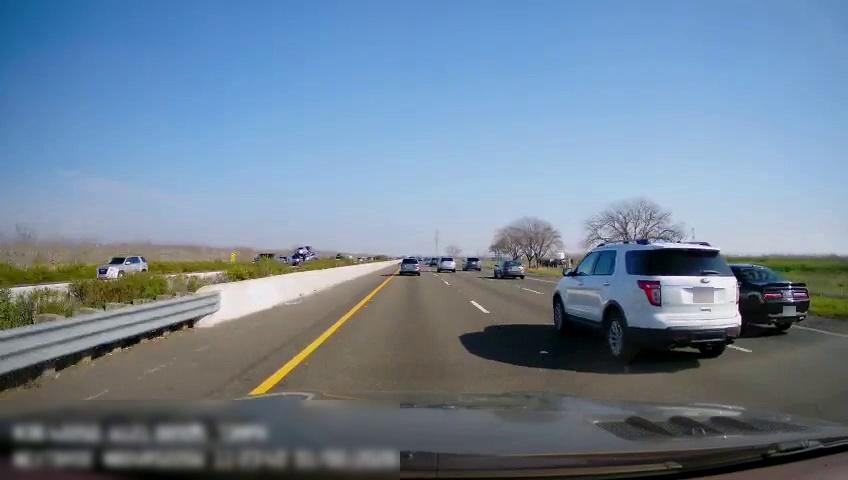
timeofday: Day
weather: Sunny
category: Drivable Space
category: Vehicles | Car
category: Vehicles | SUV
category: Vehicles | Car
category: Vehicles | Car
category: Vehicles | SUV
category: Vehicles | Other LV
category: Vehicles | SUV
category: Vehicles | SUV
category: Vehicles | SUV
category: Vehicles | Truck
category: Lanes | Current Lane
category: Lanes | Current Lane
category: Lanes | Alternate Lane
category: Lanes | Alternate Lane